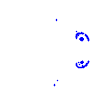
Particle: kaon